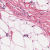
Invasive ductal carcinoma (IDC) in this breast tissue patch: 0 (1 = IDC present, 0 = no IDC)